【题型】填空题　【知识点】解析几何　【难度】medium
过点\((-1,-2)\)的直线\(l\)与曲线\(y=-\sqrt{4-x^2}\)有且仅有两个不同的交点，则\(l\)的斜率的取值范围为\(\underline{\quad}\).
【解答】
\noindent \textbf{【答案】} \(\left[-2,-\dfrac{4}{3}\right)\cup\left(0,\dfrac{2}{3}\right]\)

\noindent \textbf{【分析】} 画出图象，结合直线与半圆的位置关系求得正确答案.

\noindent \textbf{【详解】} 对于曲线\(y=-\sqrt{4-x^2}\)，两边平方并化简得\(x^2+y^2=4(-2\leq y\leq0)\)，
所以曲线表示以原点为圆心，半径为2的圆在\(x\)轴下方的半圆，
画出图象如下图所示：

\noindent 依题意可知，直线\(l\)的斜率存在，设斜率为\(k\)，

则直线\(l\)的方程为\(y+2=k(x+1)\)，即\(kx-y+k-2=0\)，

令原点到直线\(l\)的距离\(\dfrac{|k\times0-0+k-2|}{\sqrt{k^2+(-1)^2}}=2\)，整理得\(k(3k+4)=0\)，

解得\(k=0\)或\(k=-\dfrac{4}{3}\).

\noindent 过\((-1,-2)\)和\((2,0)\)两点的直线的斜率为\(\dfrac{-2-0}{-1-2}=\dfrac{2}{3}\)，

过\((-1,-2)\)和\((-2,0)\)两点的直线的斜率为\(\dfrac{-2-0}{-1-(-2)}=-2\)，

结合图象可知，要使直线\(l\)与曲线\(y=-\sqrt{4-x^2}\)有且仅有两个不同的交点，

直线\(l\)的斜率的取值范围是\(\left[-2,-\dfrac{4}{3}\right)\cup\left(0,\dfrac{2}{3}\right]\).

\noindent 故答案为：\(\left[-2,-\dfrac{4}{3}\right)\cup\left(0,\dfrac{2}{3}\right]\)
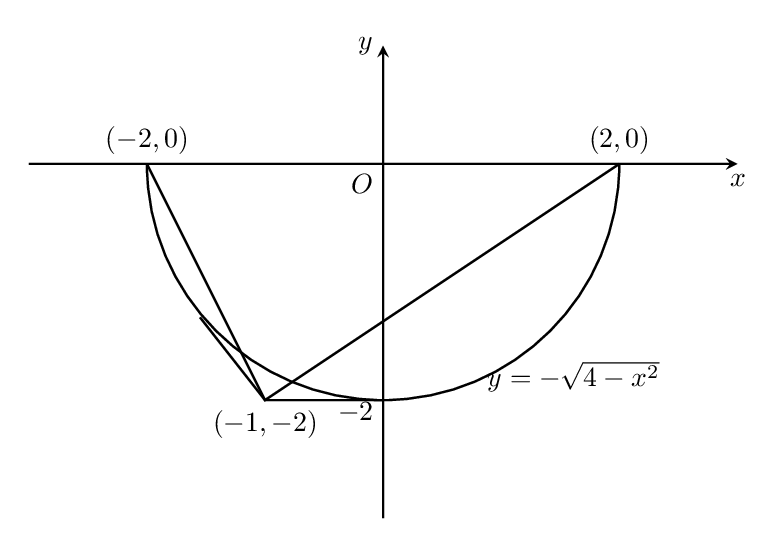